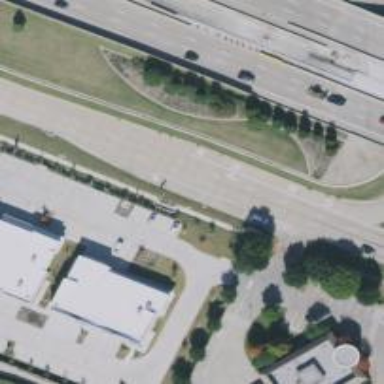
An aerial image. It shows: Secondary road with separate sidewalk and frontage road.